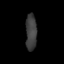
Tissue: lung
Cell type: Epithelial cells
Senescence score: 0.1734
Nuclear area (px): 394
Mean DAPI intensity: 61.964